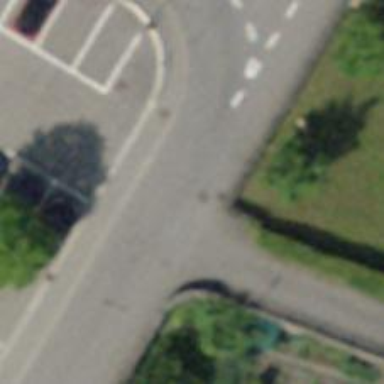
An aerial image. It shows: Smooth asphalt road in residential area.